Question: The Desktop program is great and my teacher use it during the lesson! :D
Now I try to make an app! ;)
I've in Java a Table with some JLabels with contains the subnettable (5 colums and to gether 45 elements).
First colum contains description, then the 4 quads.
Desktop program (German):

I've a array for the descriptions and one for each row (4 quads).
description[] -> length 9
ip_address[] -> length 4
....
for Desktop program I've a panel for the description and one for the rest.
I've tried like this (some lines from the constructor):
'''
int colums=5;
for(int i=0; i<tv_txt.length; i++){
gridView_table.addView(tv_txt[i], (i*colums));
}
for(int i=0; i<4; i++){
gridView_table.addView(tvA_qu_q[i], (i+1+colums*0));
gridView_table.addView(tvA_ip_q[i], (i+1+colums*1));
gridView_table.addView(tvA_snm_q[i], (i+1+colums*2));
gridView_table.addView(tvA_subID_q[i], (i+1+colums*3));
gridView_table.addView(tvA_gueltigErste_q[i], (i+1+colums*4));
gridView_table.addView(tvA_gueltigLetzte_q[i], (i+1+colums*5));
gridView_table.addView(tvA_broadCast_q[i], (i+1+colums*6));
gridView_table.addView(tvA_klassenID_q[i], (i+1+colums*7));
gridView_table.addView(tvA_klassenSNM_q[i], (i+1+colums*8));
}
'''
And with an adaptor (see tutorials):
'''
int colums=5;
for(int i=0; i<tv_txt.length; i++){
tvA_all[i*colums]=tv_txt[i];
}
for(int i=0; i<4; i++){
tvA_all[i+1+colums*0]=tvA_qu_q[i];
tvA_all[i+1+colums*1]=tvA_ip_q[i];
tvA_all[i+1+colums*2]=tvA_snm_q[i];
tvA_all[i+1+colums*3]=tvA_subID_q[i];
tvA_all[i+1+colums*4]=tvA_gueltigErste_q[i];
tvA_all[i+1+colums*5]=tvA_gueltigLetzte_q[i];
tvA_all[i+1+colums*6]=tvA_broadCast_q[i];
tvA_all[i+1+colums*7]=tvA_klassenID_q[i];
tvA_all[i+1+colums*8]=tvA_klassenSNM_q[i];
}
String[] sA_defaultView=new String[tvA_all.length];
for(int i=0; i<tvA_all.length; i++) {
sA_defaultView[i]=(String) tvA_all[i].getText();
}
ArrayAdapter<String> adapter = new ArrayAdapter<String>(this,android.R.layout.simple_list_item_1, sA_defaultView);
gridView_table.setAdapter(adapter);
'''
I've tried many different ways to add it in android like a similar way.
## EDIT
'''
@SuppressWarnings("unused")
private EditText edT_input_IP=(EditText) findViewById(R.id.input_ipAdresse);
@SuppressWarnings("unused")
private EditText edT_input_SNM=(EditText) findViewById(R.id.input_snm);
private Button btn_berechnen= (Button) findViewById(R.id.Button_berechnen);
private GridLayout table=(GridLayout) findViewById(R.id.table_gridLayout);
//9
private TextView tvA_qu_q[]=new TextView[5];
private TextView tvA_ip_q[]=new TextView[5];
private TextView tvA_snm_q[]=new TextView[5];
private TextView tvA_subID_q[]=new TextView[5];
private TextView tvA_gueltigErste_q[]=new TextView[5];
private TextView tvA_gueltigLetzte_q[]=new TextView[5];
private TextView tvA_broadCast_q[]=new TextView[5];
private TextView tvA_klassenID_q[]=new TextView[5];
private TextView tvA_klassenSNM_q[]=new TextView[5];
@Override
public void onCreate(Bundle savedInstanceState) {
super.onCreate(savedInstanceState);
setContentView(R.layout.activity_main);
initialise_views();
//removeContent_costumViews(); //wird in makeTabel aufgerufen
//int colums=5;
for(int i=0; i<5; i++) {
table.addView(tvA_qu_q[i]);
}
for(int i=0; i<5; i++) {
table.addView(tvA_ip_q[i]);
}
for(int i=0; i<5; i++) {
table.addView(tvA_snm_q[i]);
}
for(int i=0; i<5; i++) {
table.addView(tvA_subID_q[i]);
}
for(int i=0; i<5; i++) {
table.addView(tvA_gueltigErste_q[i]);
}
for(int i=0; i<5; i++) {
table.addView(tvA_gueltigLetzte_q[i]);
}
for(int i=0; i<5; i++) {
table.addView(tvA_broadCast_q[i]);
}
for(int i=0; i<5; i++){
table.addView(tvA_klassenID_q[i]);
}
for(int i=0; i<5; i++){
table.addView(tvA_klassenSNM_q[i]);
}
removeContent_costumViews();
btn_berechnen.setOnClickListener(new View.OnClickListener() {
public void onClick(View v) {
//makeTabel();
}
});
}
private void initialise_views(){
table.setVerticalScrollBarEnabled(true);
for(int i=0; i<5; i++){
tvA_qu_q[i]=new TextView(this);
tvA_qu_q[i].setText("");
tvA_ip_q[i]=new TextView(this);
tvA_ip_q[i].setText("");
tvA_snm_q[i]=new TextView(this);
tvA_snm_q[i].setText("");
tvA_subID_q[i]=new TextView(this);
tvA_subID_q[i].setText("");
tvA_gueltigErste_q[i]=new TextView(this);
tvA_gueltigErste_q[i].setText("");
tvA_gueltigLetzte_q[i]=new TextView(this);
tvA_gueltigLetzte_q[i].setText("");
tvA_broadCast_q[i]=new TextView(this);
tvA_broadCast_q[i].setText("");
tvA_klassenID_q[i]=new TextView(this);
tvA_klassenID_q[i].setText("");
tvA_klassenSNM_q[i]=new TextView(this);
tvA_klassenSNM_q[i].setText("");
}
for(int i=0; i<tvA_qu_q.length; i++){
tvA_qu_q[i].setText(i+1+"");
}
tvA_ip_q[0].setText(R.string.txt_quads);
tvA_ip_q[0].setText(R.string.txt_ipAdresse);
tvA_snm_q[0].setText(R.string.txt_snm);
tvA_subID_q[0].setText(R.string.txt_subnetzID);
tvA_gueltigErste_q[0].setText(R.string.txt_gultigeErste);
tvA_gueltigLetzte_q[0].setText(R.string.txt_gultigeLetzte);
tvA_broadCast_q[0].setText(R.string.txt_Broadcast);
tvA_klassenID_q[0].setText(R.string.txt_KlassenNetzID);
tvA_klassenSNM_q[0].setText(R.string.txt_KlassenNetzSNM);
}
'''
'''
<RelativeLayout xmlns:android="http://schemas.android.com/apk/res/android"
xmlns:tools="http://schemas.android.com/tools"
android:layout_width="match_parent"
android:layout_height="match_parent"
tools:context=".ActivityMain" >
<Button
android:id="@+id/Button_berechnen"
android:layout_width="wrap_content"
android:layout_height="wrap_content"
android:layout_alignParentBottom="true"
android:layout_alignParentLeft="true"
android:layout_alignParentRight="true"
android:text="@string/Button_berechnen" />
<EditText
android:id="@+id/input_ipAdresse"
android:layout_width="wrap_content"
android:layout_height="wrap_content"
android:layout_alignParentRight="true"
android:layout_alignParentTop="true"
android:layout_toRightOf="@+id/input_snm_txt"
android:ems="10"
android:gravity="right"
android:inputType="text"
android:textSize="@dimen/padding_small" >
<requestFocus />
</EditText>
<EditText
android:id="@+id/input_snm"
android:layout_width="wrap_content"
android:layout_height="wrap_content"
android:layout_alignLeft="@+id/input_ipAdresse"
android:layout_alignParentRight="true"
android:layout_below="@+id/input_ipAdresse"
android:ems="10"
android:gravity="right"
android:inputType="text"
android:textSize="@dimen/padding_small" />
<TextView
android:id="@+id/input_snm_txt"
android:layout_width="wrap_content"
android:layout_height="wrap_content"
android:layout_alignBottom="@+id/input_snm"
android:layout_alignParentLeft="true"
android:text="@string/input_snm"
android:textAppearance="?android:attr/textAppearanceMedium" />
<TextView
android:id="@+id/input_ipAdresse_txt"
android:layout_width="wrap_content"
android:layout_height="wrap_content"
android:layout_alignBottom="@+id/input_ipAdresse"
android:layout_alignParentLeft="true"
android:text="@string/input_ipAdresse"
android:textAppearance="?android:attr/textAppearanceMedium" />
<GridLayout
android:id="@+id/table_gridLayout"
android:layout_width="fill_parent"
android:layout_height="wrap_content"
android:layout_above="@+id/Button_berechnen"
android:layout_alignParentLeft="true"
android:layout_below="@+id/input_snm"
android:fadingEdge="horizontal|vertical"
android:gravity="top"
android:numColumns="5"
android:scrollbars="horizontal|vertical" >
</GridLayout>
'''
'''
03-13 20:11:11.680: I/ActivityManager(2254): Force stopping package at.ralaweb.ralaprogramme.subnetztabelle appid=10257 user=-1
03-13 20:11:12.325: I/PackageManager(2254): Package at.ralaweb.ralaprogramme.subnetztabelle codePath changed from /data/app/at.ralaweb.ralaprogramme.subnetztabelle-2.apk to /data/app/at.ralaweb.ralaprogramme.subnetztabelle-1.apk; Retaining data and using new
03-13 20:11:13.135: I/PackageManager(2254): Running dexopt on: at.ralaweb.ralaprogramme.subnetztabelle
03-13 20:11:17.140: W/PackageManager(2254): Code path for pkg : at.ralaweb.ralaprogramme.subnetztabelle changing from /data/app/at.ralaweb.ralaprogramme.subnetztabelle-2.apk to /data/app/at.ralaweb.ralaprogramme.subnetztabelle-1.apk
03-13 20:11:17.140: W/PackageManager(2254): Resource path for pkg : at.ralaweb.ralaprogramme.subnetztabelle changing from /data/app/at.ralaweb.ralaprogramme.subnetztabelle-2.apk to /data/app/at.ralaweb.ralaprogramme.subnetztabelle-1.apk
03-13 20:11:17.150: I/ActivityManager(2254): Force stopping package at.ralaweb.ralaprogramme.subnetztabelle appid=10257 user=-1
03-13 20:11:18.240: I/ActivityManager(2254): Force stopping package at.ralaweb.ralaprogramme.subnetztabelle appid=10257 user=0
03-13 20:11:18.340: D/BackupManagerService(2254): Received broadcast Intent { act=android.intent.action.PACKAGE_REMOVED dat=package:at.ralaweb.ralaprogramme.subnetztabelle flg=0x8000010 (has extras) }
03-13 20:11:20.545: D/BackupManagerService(2254): Received broadcast Intent { act=android.intent.action.PACKAGE_ADDED dat=package:at.ralaweb.ralaprogramme.subnetztabelle flg=0x8000010 (has extras) }
03-13 20:11:21.435: I/ActivityManager(2254): START u0 {act=android.intent.action.MAIN cat=[android.intent.category.LAUNCHER] flg=0x10000000 cmp=at.ralaweb.ralaprogramme.subnetztabelle/.ActivityMain} from pid 17493
03-13 20:11:21.510: I/ActivityManager(2254): Start proc at.ralaweb.ralaprogramme.subnetztabelle for activity at.ralaweb.ralaprogramme.subnetztabelle/.ActivityMain: pid=17555 uid=10257 gids={50257, 1028}
03-13 20:11:21.835: E/AndroidRuntime(17555): java.lang.RuntimeException: Unable to instantiate activity ComponentInfo{at.ralaweb.ralaprogramme.subnetztabelle/at.ralaweb.ralaprogramme.subnetztabelle.ActivityMain}: java.lang.NullPointerException
03-13 20:11:21.835: E/AndroidRuntime(17555): at at.ralaweb.ralaprogramme.subnetztabelle.ActivityMain.<init>(ActivityMain.java:26)
03-13 20:11:21.870: W/ActivityManager(2254): Force finishing activity at.ralaweb.ralaprogramme.subnetztabelle/.ActivityMain
03-13 20:11:22.025: I/WindowManager(2254): Screenshot Window{41abc8f0 u0 Starting at.ralaweb.ralaprogramme.subnetztabelle} was all black! mSurfaceLayer=21015 minLayer=21015 maxLayer=21015
03-13 20:11:22.630: W/ActivityManager(2254): Activity pause timeout for ActivityRecord{41a66748 u0 at.ralaweb.ralaprogramme.subnetztabelle/.ActivityMain}
03-13 20:11:22.785: I/ActivityManager(2254): Process at.ralaweb.ralaprogramme.subnetztabelle (pid 17555) has died.
03-13 20:11:34.670: D/PackageBroadcastService(28553): Received broadcast action=android.intent.action.PACKAGE_REMOVED and uri=at.ralaweb.ralaprogramme.subnetztabelle
03-13 20:11:38.060: I/System.out(18433): LuckyApcther root errors: rm failed for /data/app/at.ralaweb.ralaprogramme.subnetztabelle-1.odex, No such file or directory
03-13 20:11:38.060: I/System.out(18433): rm: can't remove '/data/app/at.ralaweb.ralaprogramme.subnetztabelle-1.odex': No such file or directory
03-13 20:11:38.060: I/System.out(18433): rm: can't remove '/data/app/at.ralaweb.ralaprogramme.subnetztabelle-1.odex': No such file or directory
03-13 20:11:38.060: I/System.out(18433): rm failed for /data/app/at.ralaweb.ralaprogramme.subnetztabelle-1.odex, No such file or directory
03-13 20:11:40.355: D/PackageBroadcastService(28553): Received broadcast action=android.intent.action.PACKAGE_ADDED and uri=at.ralaweb.ralaprogramme.subnetztabelle
03-13 20:11:40.510: I/Icing.InternalIcingCorporaProvider(18704): Updating corpora: A: at.ralaweb.ralaprogramme.subnetztabelle, C: MAYBE
03-13 20:11:43.880: D/PackageBroadcastService(28553): Received broadcast action=android.intent.action.PACKAGE_REPLACED and uri=at.ralaweb.ralaprogramme.subnetztabelle
03-13 20:11:48.245: I/System.out(19134): package:at.ralaweb.ralaprogramme.subnetztabelle
'''
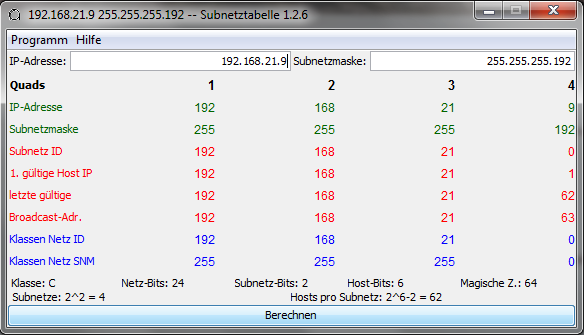
Answer: You can not make the 'findViewById' before you initialize the view by 'setContentView'. Initialize in the method, not on declaration line.